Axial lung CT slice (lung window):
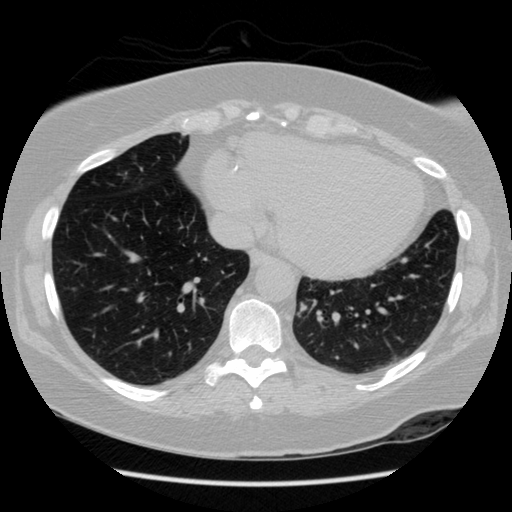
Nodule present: yes
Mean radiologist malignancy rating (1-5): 1